Field crop: maize
Growth stage: 2
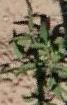
Species: atriplex